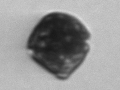
Label: Scrippsiella